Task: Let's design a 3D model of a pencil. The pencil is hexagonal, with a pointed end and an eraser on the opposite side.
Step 35:
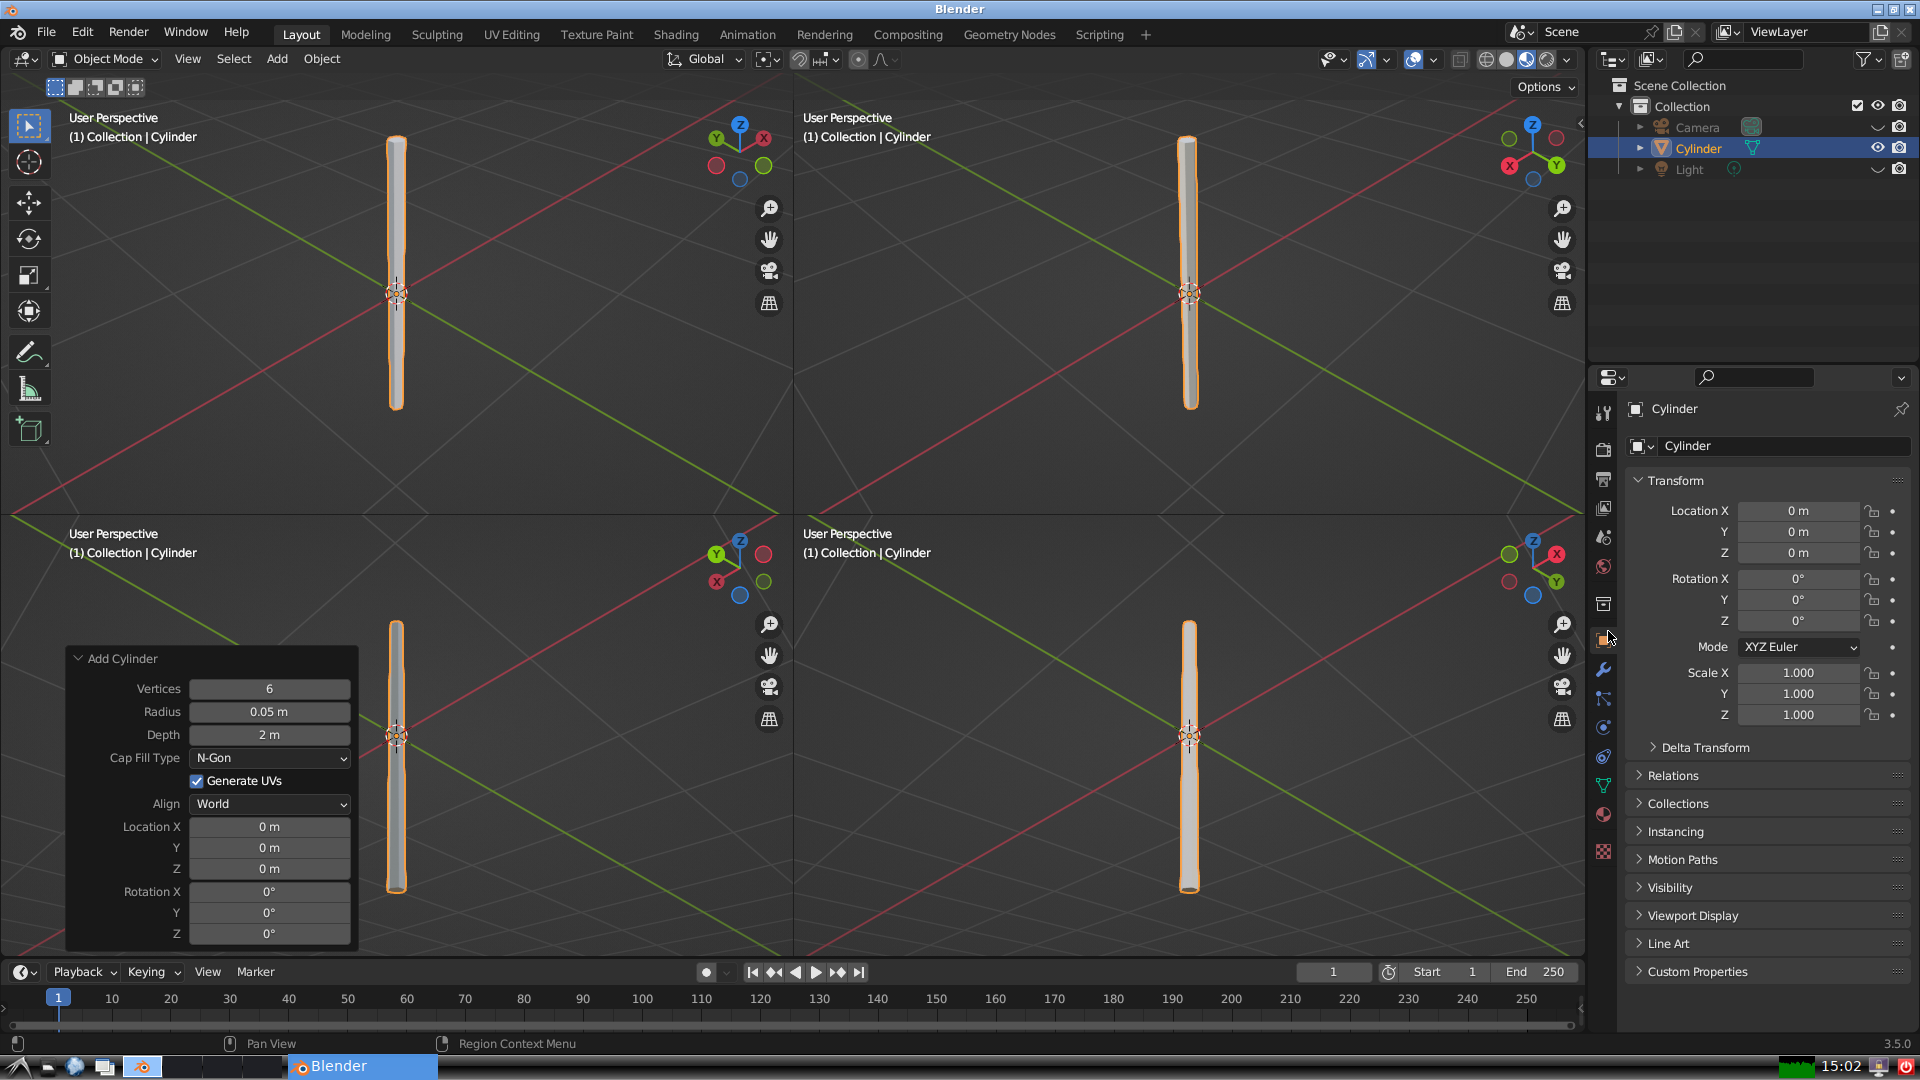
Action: {"mouse_move": [1732, 445]}